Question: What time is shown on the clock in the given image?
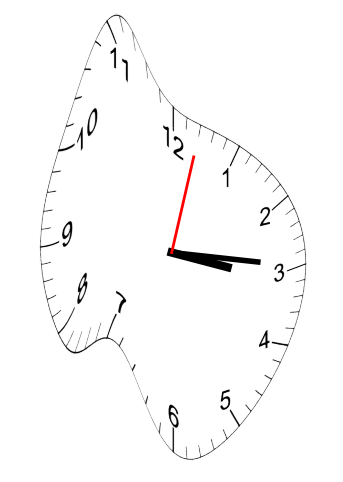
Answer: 03:15:02